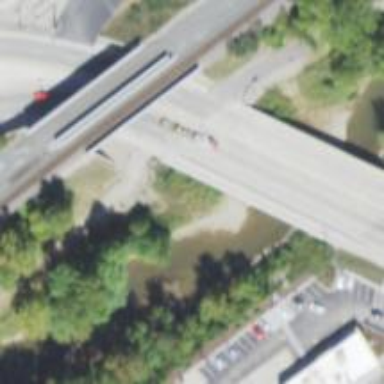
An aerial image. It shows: Primary highway bridge with sidewalk on the left.